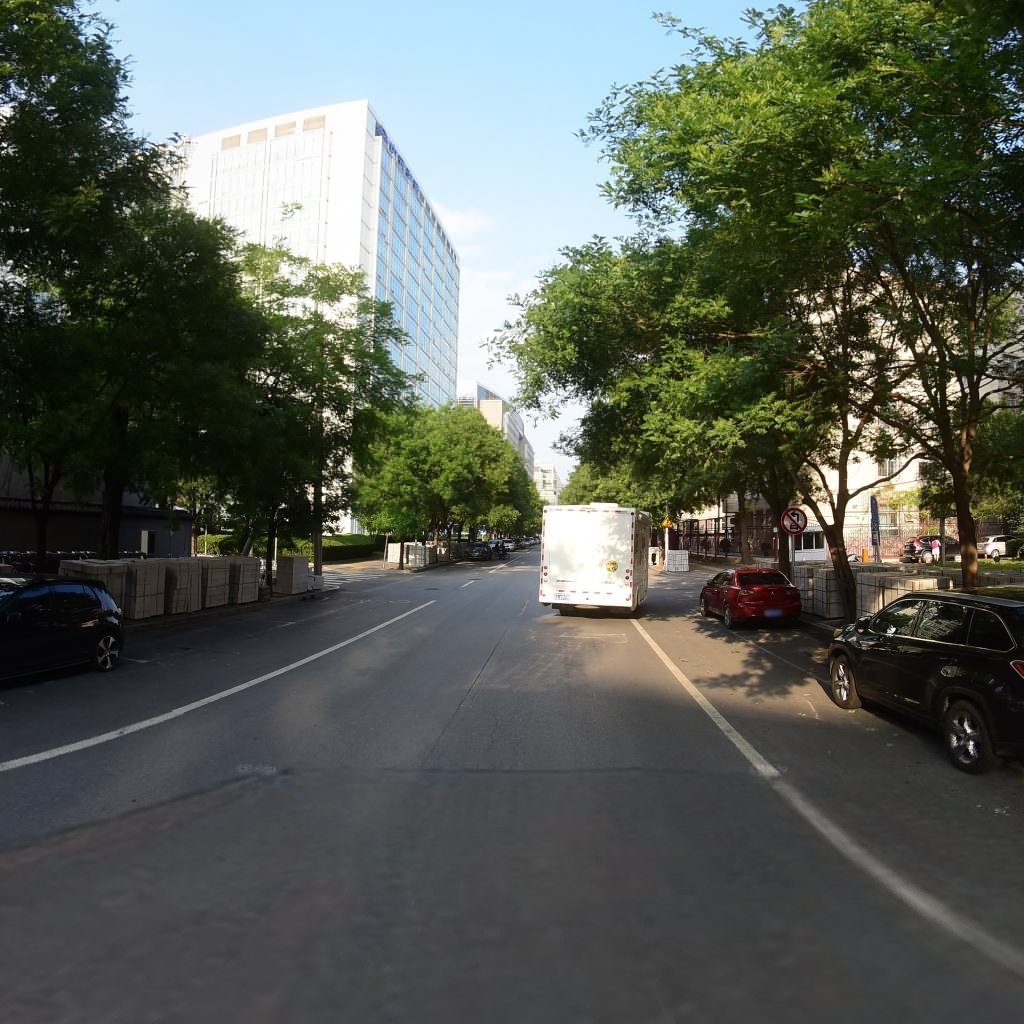
Region: Xicheng
Road damage annotations: longitudinal crack